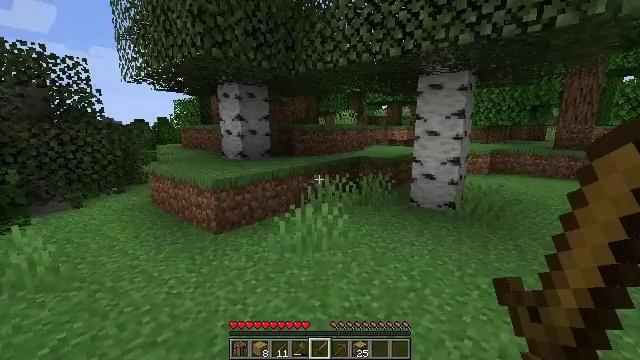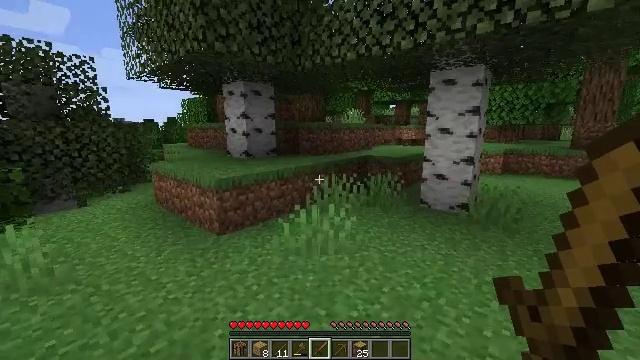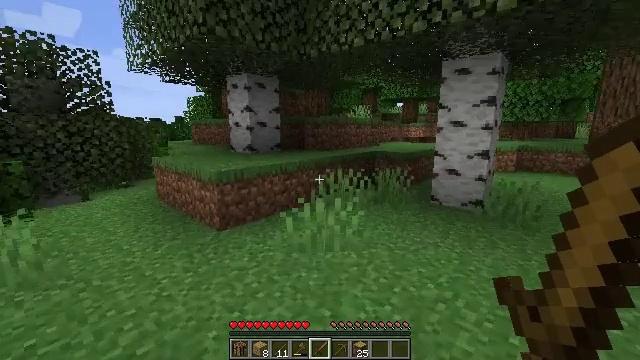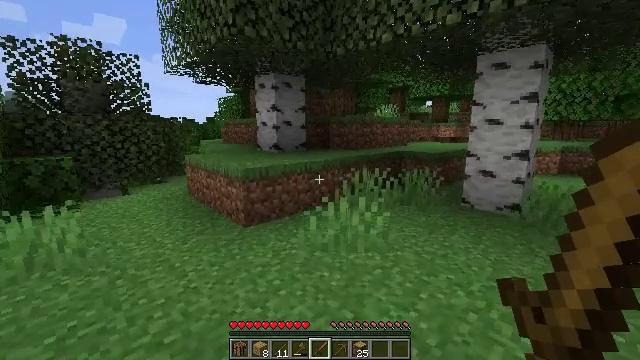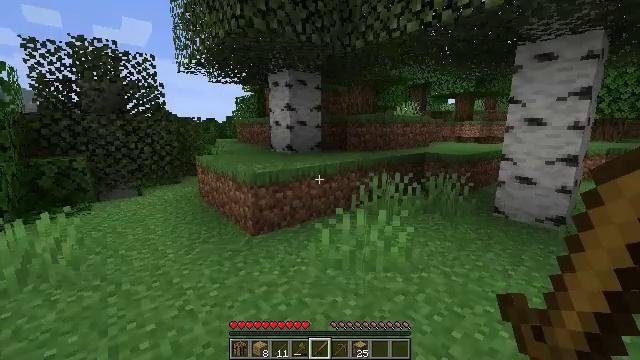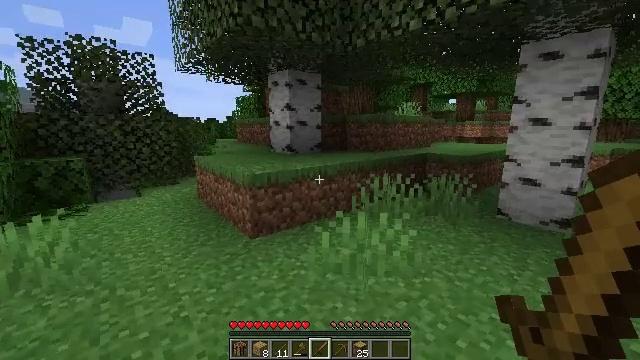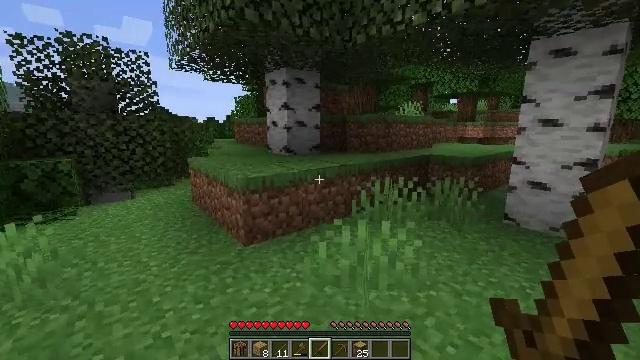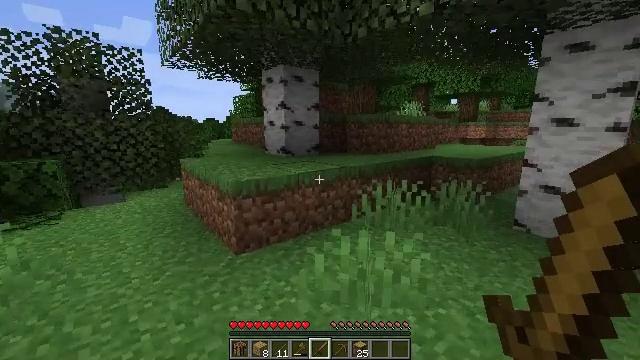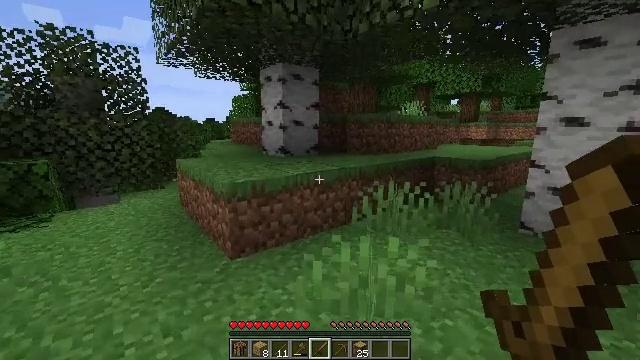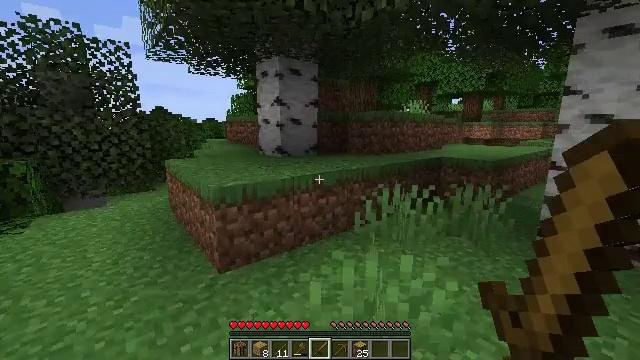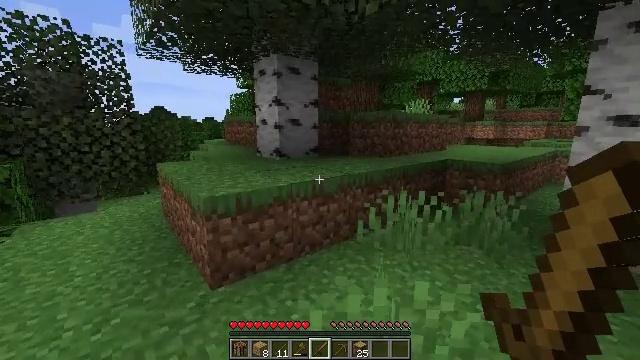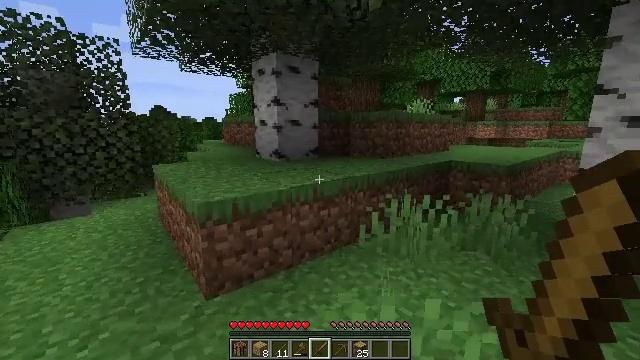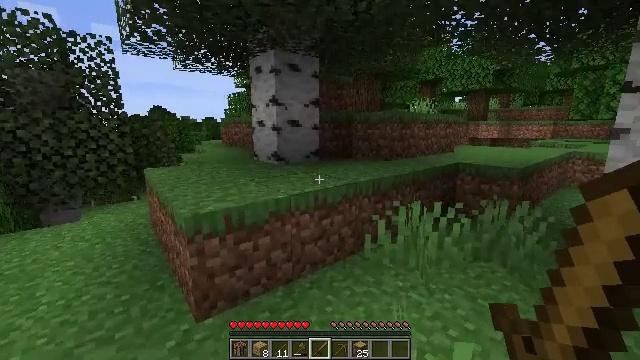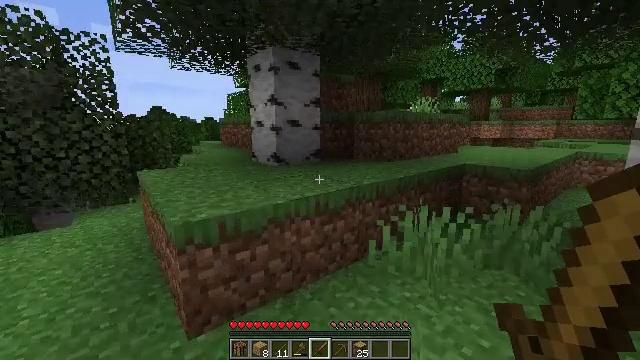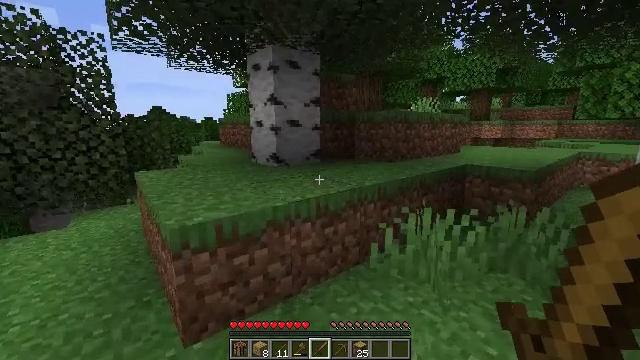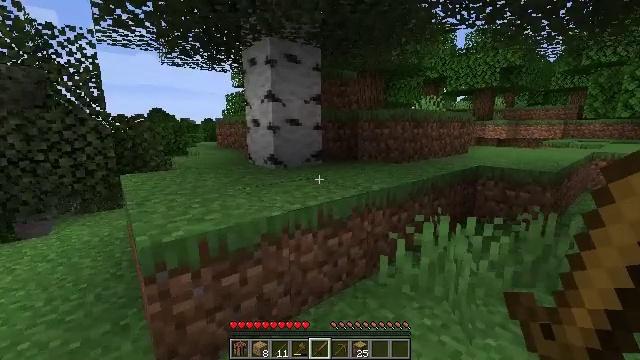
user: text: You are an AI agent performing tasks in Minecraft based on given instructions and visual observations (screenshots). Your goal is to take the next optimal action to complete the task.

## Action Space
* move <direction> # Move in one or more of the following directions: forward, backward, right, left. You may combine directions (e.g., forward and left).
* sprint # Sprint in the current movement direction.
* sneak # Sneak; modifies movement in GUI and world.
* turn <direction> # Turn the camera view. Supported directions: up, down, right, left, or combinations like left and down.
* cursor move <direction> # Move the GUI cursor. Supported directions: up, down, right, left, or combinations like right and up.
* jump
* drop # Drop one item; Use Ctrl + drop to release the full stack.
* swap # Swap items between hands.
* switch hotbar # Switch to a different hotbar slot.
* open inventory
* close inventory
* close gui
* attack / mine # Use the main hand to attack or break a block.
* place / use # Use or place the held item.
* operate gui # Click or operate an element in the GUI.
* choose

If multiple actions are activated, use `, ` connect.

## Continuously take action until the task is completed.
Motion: motion action
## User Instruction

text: Mine the rose bush in the garden.
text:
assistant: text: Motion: move forward, turn left
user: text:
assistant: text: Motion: move forward, turn left
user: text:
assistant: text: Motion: move forward, turn left
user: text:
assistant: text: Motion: move forward, turn left
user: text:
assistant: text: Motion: move forward
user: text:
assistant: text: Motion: move forward
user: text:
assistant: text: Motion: move forward
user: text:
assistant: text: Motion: move forward
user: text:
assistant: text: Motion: move forward
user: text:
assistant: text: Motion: move forward
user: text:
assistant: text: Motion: move forward
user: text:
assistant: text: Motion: move forward
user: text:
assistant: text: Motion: move forward
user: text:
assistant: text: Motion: move forward
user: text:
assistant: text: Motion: move forward
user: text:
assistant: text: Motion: move forward, turn right
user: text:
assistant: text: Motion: move forward, turn right
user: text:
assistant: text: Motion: move forward, turn right
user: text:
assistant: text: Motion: move forward, turn right
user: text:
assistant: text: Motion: move forward, turn right
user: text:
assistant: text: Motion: move forward, turn right
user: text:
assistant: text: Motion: move forward, turn right
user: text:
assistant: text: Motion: move forward
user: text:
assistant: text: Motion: move forward, turn right and up
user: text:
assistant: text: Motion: move forward, turn right
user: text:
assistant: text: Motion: move forward
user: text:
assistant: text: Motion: move forward
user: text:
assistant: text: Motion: move forward, jump
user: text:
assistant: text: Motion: move forward, jump
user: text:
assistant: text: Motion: move forward, jump